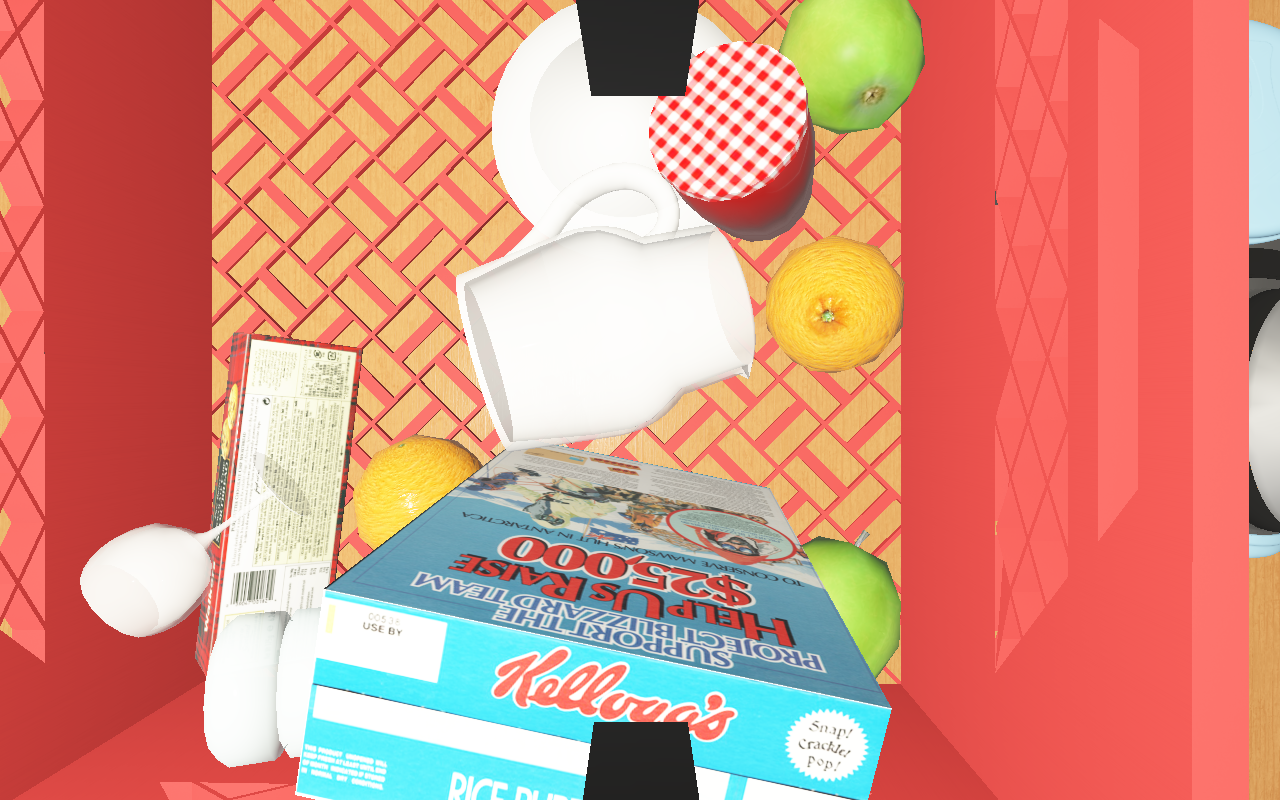
Objects in the scene:
carafe
apple
apple
orange
orange
plate
wineglass
cereal box
biscuit box